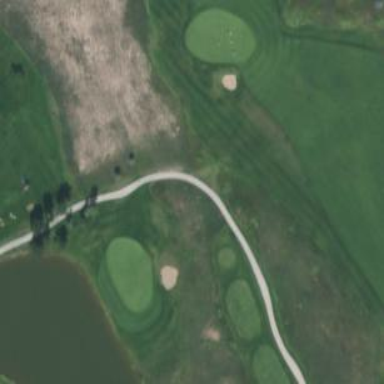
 known as golf cart path. It is intended for easy navigation for golf carts."